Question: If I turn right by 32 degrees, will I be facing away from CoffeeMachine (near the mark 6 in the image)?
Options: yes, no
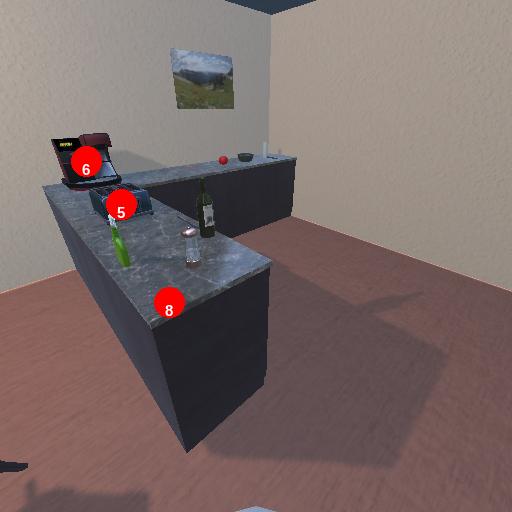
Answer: yes